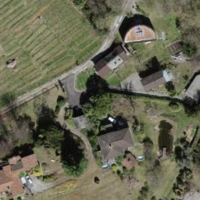
EUNIS habitat code: 55
Species observed at this site:
Erigeron karvinskianus